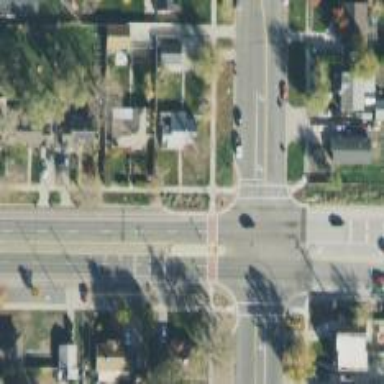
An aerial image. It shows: Footway with traffic island markings consisting of lines.